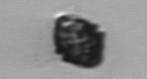
Label: Kryptoperidinium_triquetrum